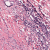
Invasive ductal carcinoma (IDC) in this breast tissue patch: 1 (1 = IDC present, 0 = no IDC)